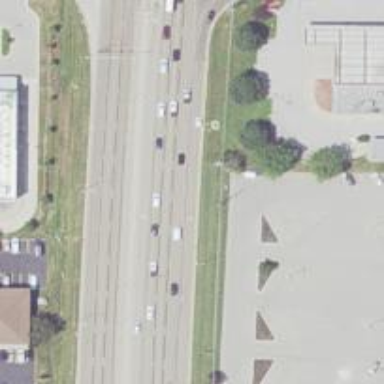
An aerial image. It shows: This image shows trunk highway that functions as expressway.